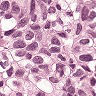
Metastatic tissue present: yes